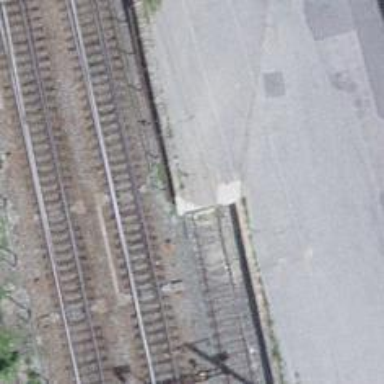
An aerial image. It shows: Railway yard with single rail track. The electrified track has contact line for power supply.